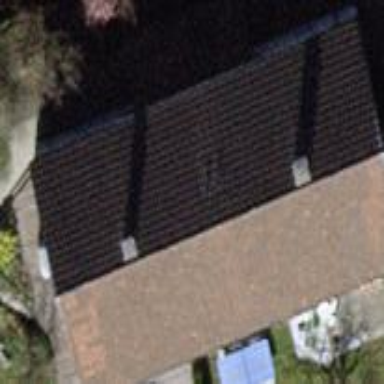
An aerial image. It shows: Semidetached house with gabled roof.